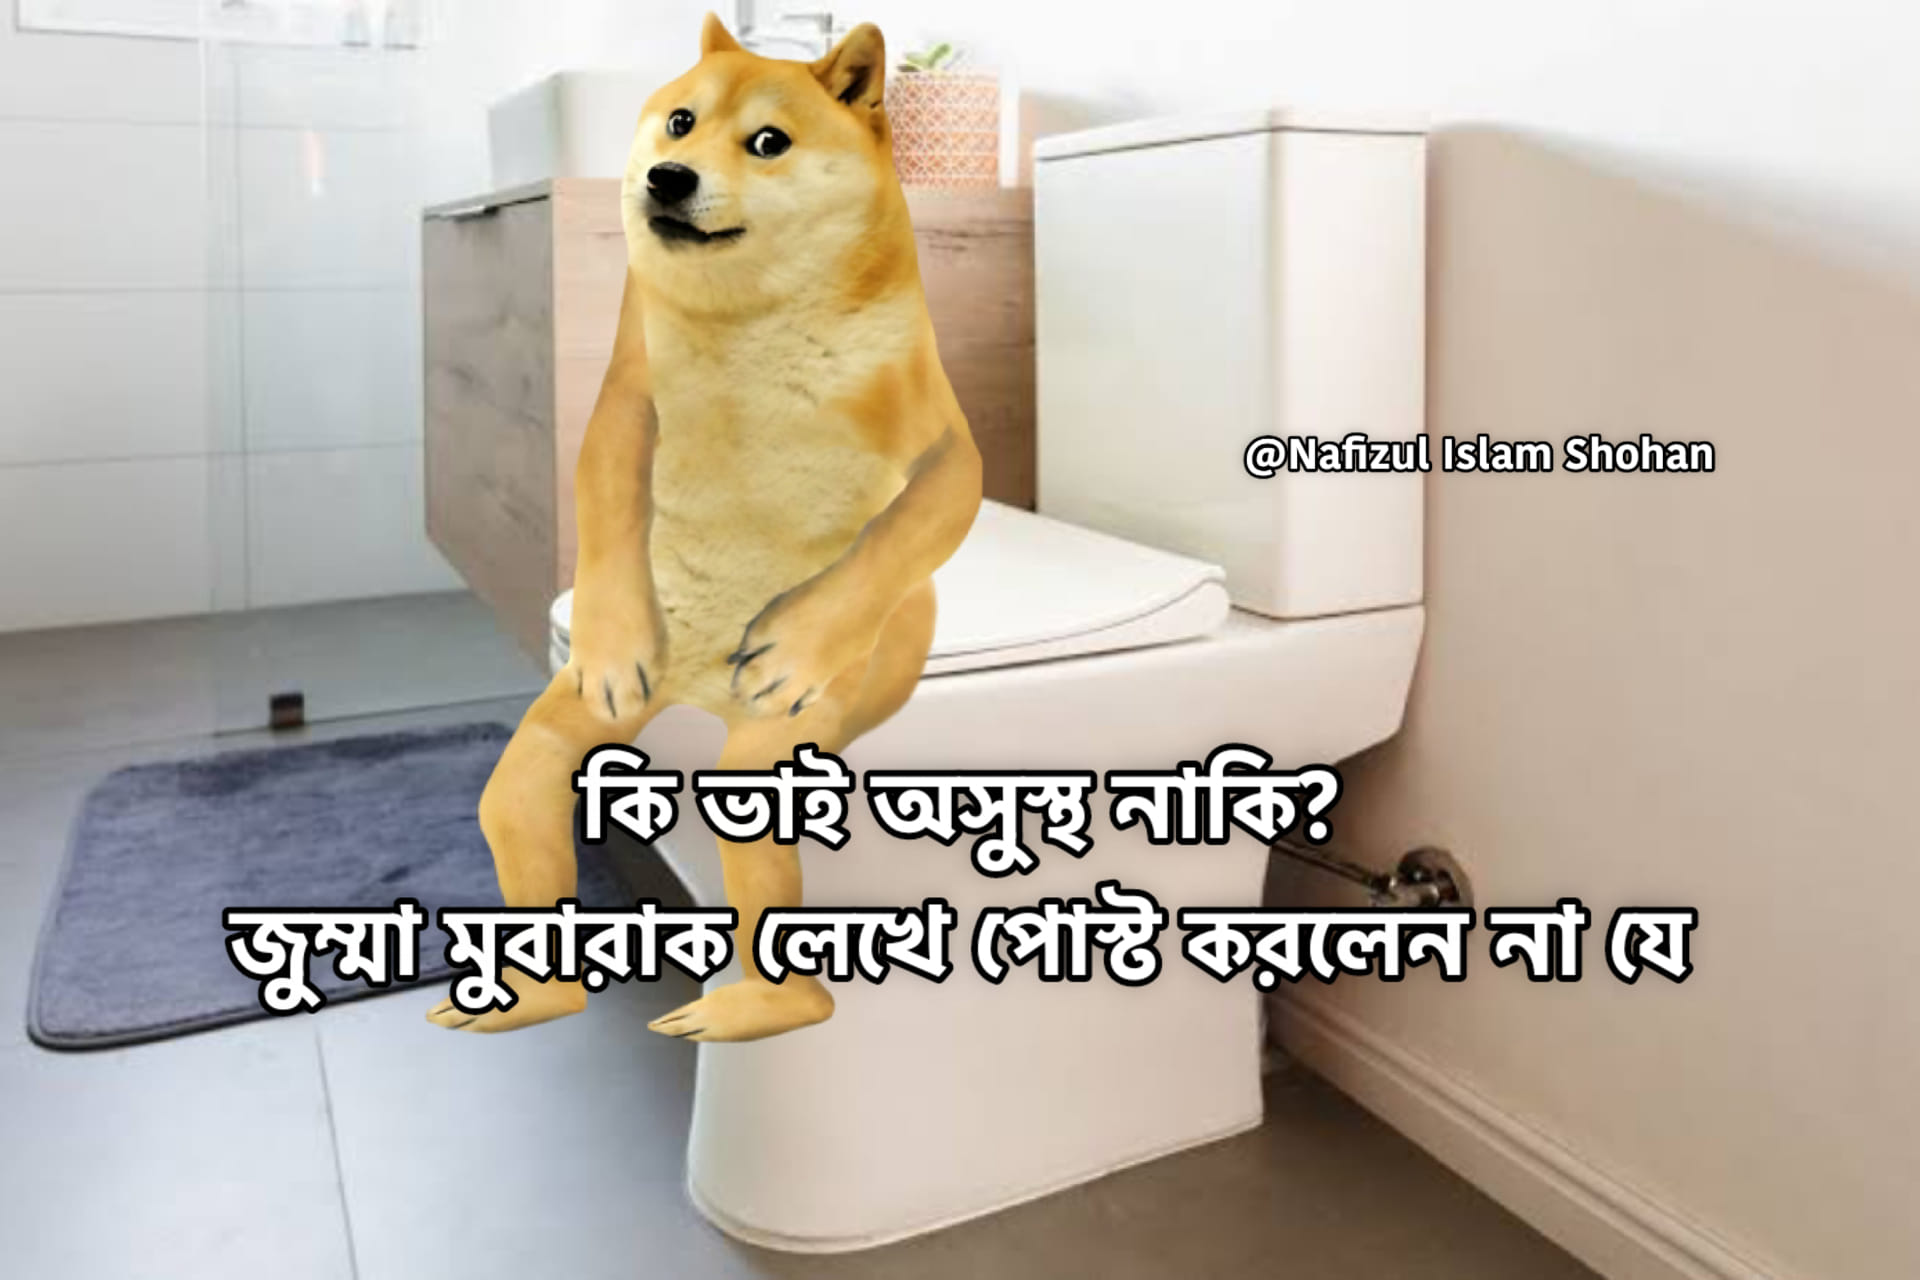
Text: কি ভাই অসুস্থ নাকি? জুম্মা মুবারাক লেখে পোষ্ট করলেন না যে
Label: Non Hate